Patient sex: M
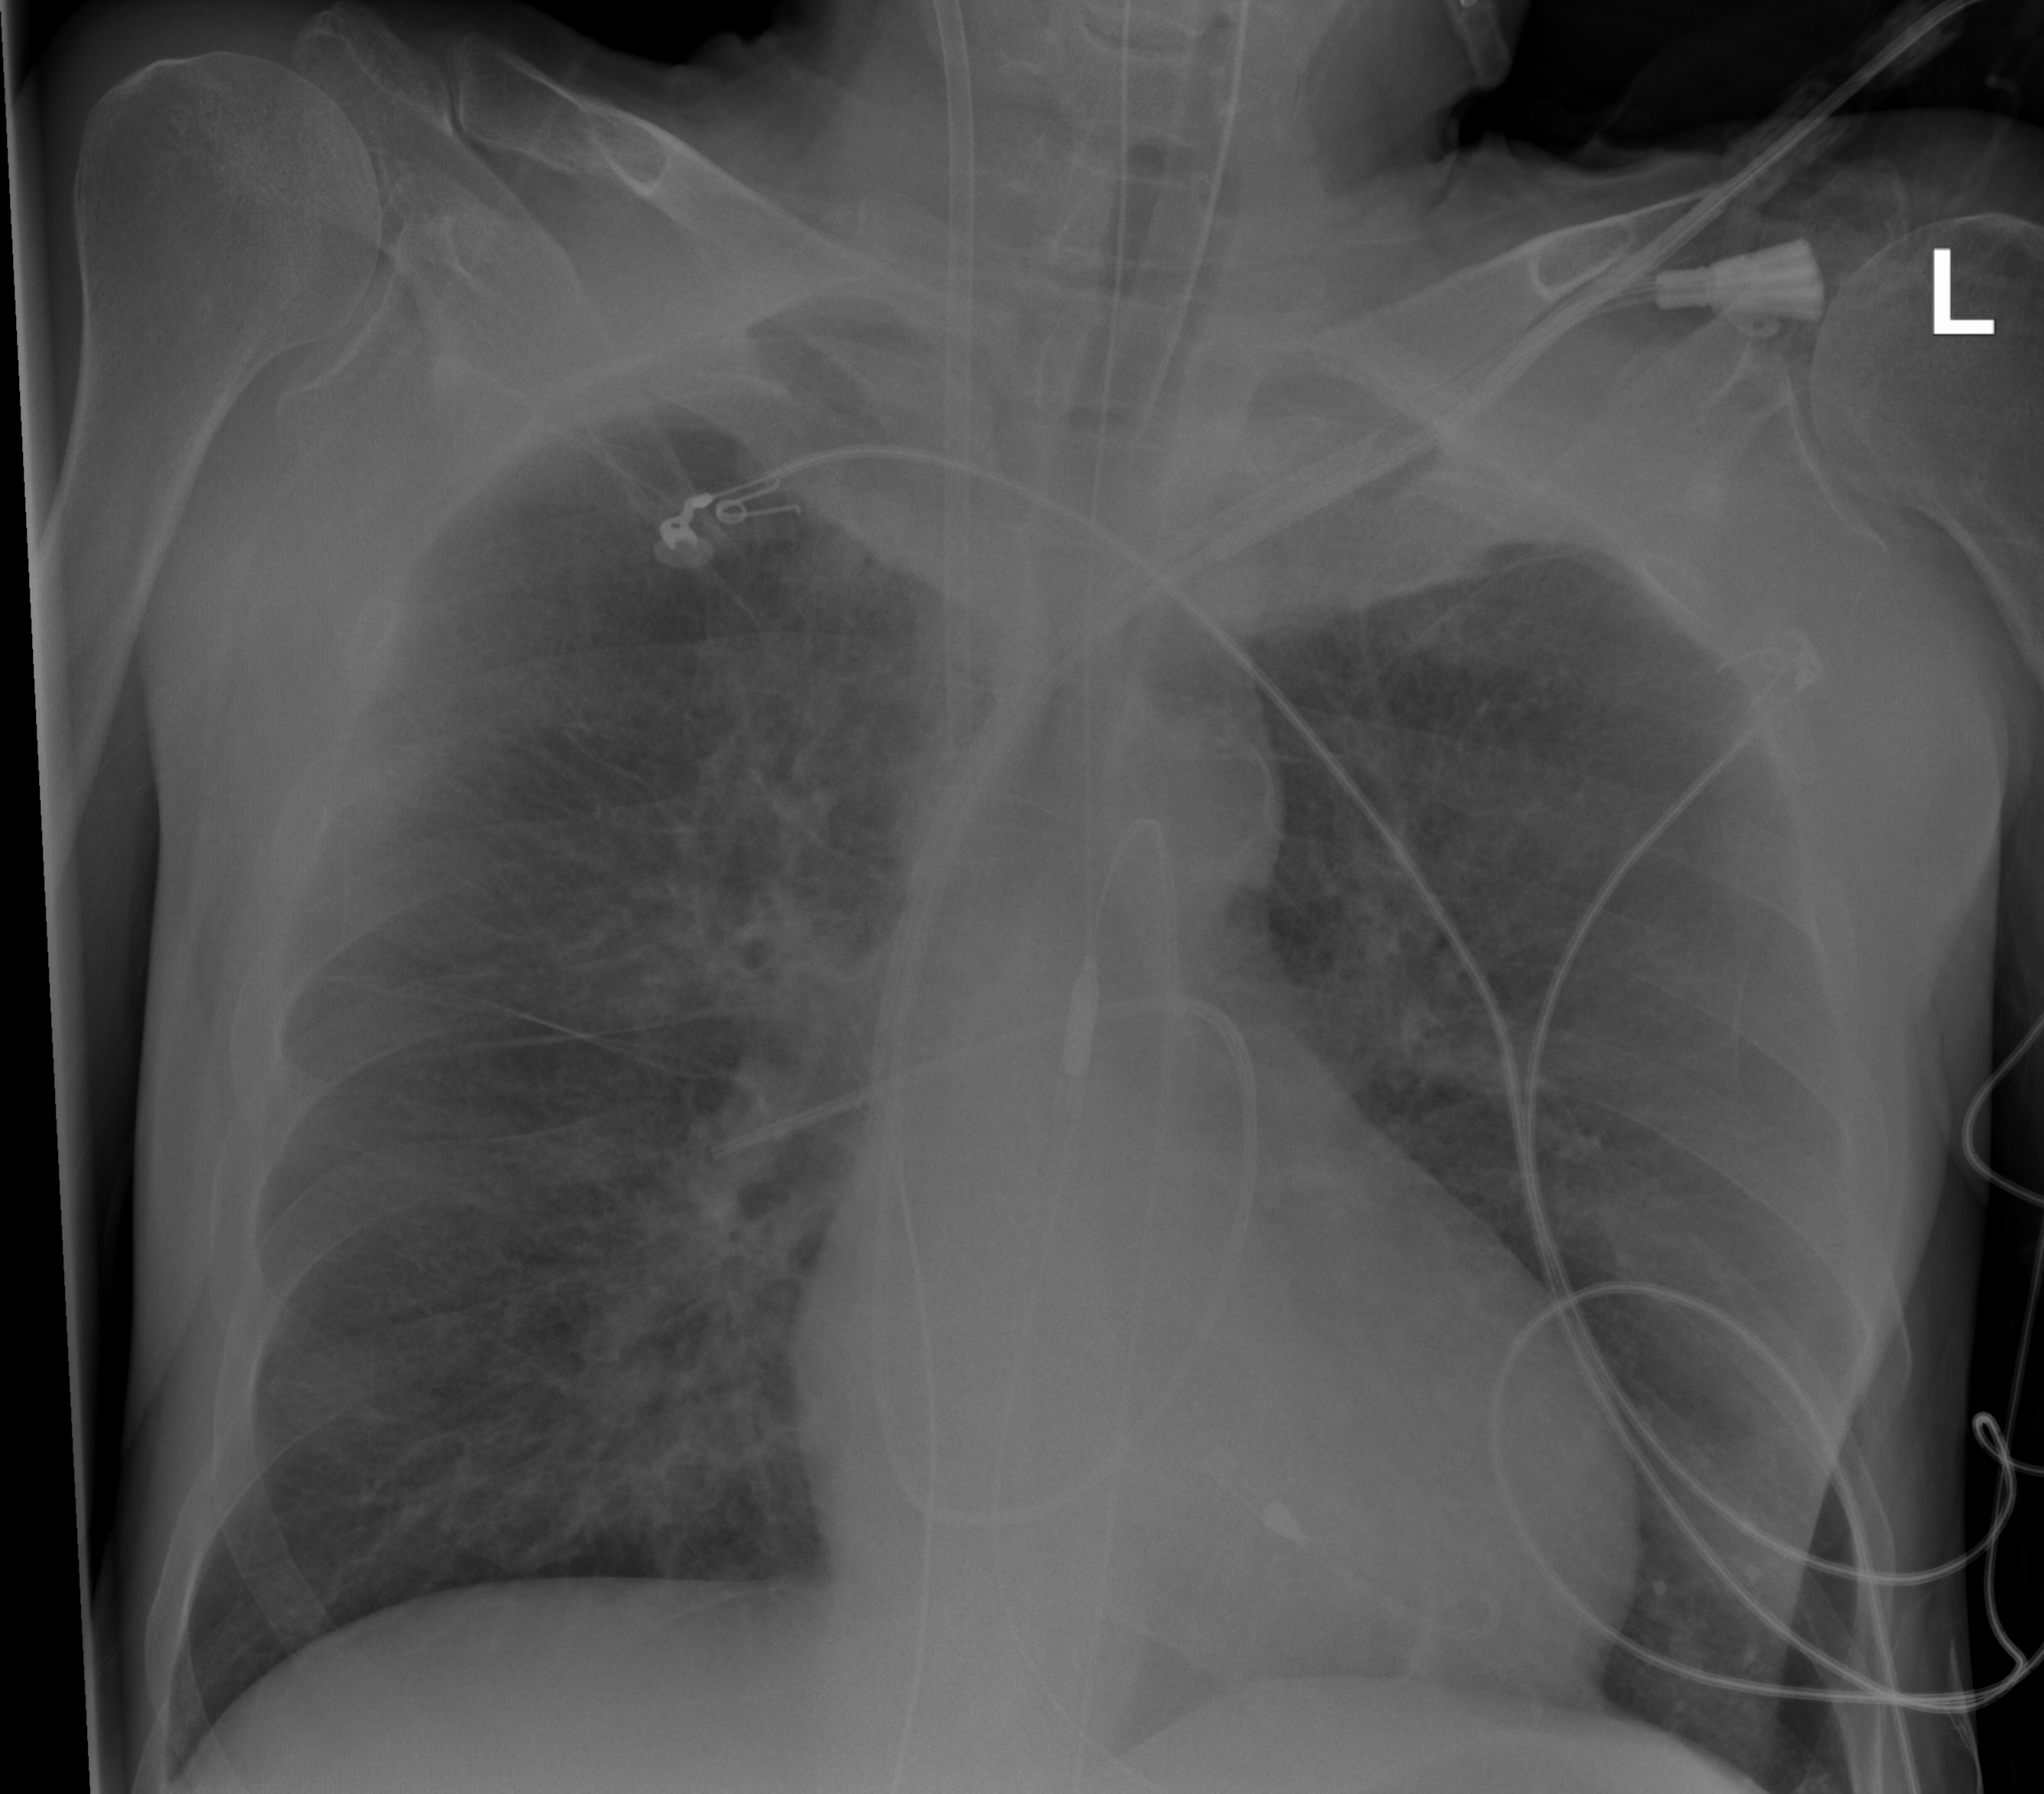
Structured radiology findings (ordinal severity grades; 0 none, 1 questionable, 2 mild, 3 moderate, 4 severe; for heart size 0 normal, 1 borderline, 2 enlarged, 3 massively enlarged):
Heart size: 1
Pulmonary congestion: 0
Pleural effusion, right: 0
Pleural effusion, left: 0
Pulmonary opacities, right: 2
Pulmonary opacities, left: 2
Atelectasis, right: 0
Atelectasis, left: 0